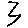
Label: zigzag